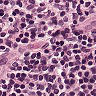
Metastatic tissue present: no